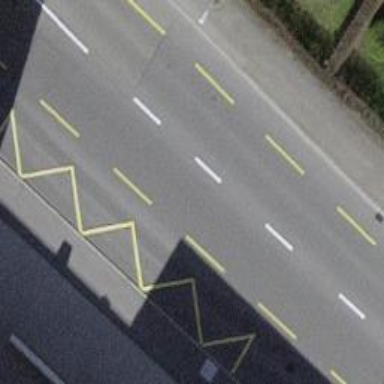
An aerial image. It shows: Asphalt residential road with designated cycle lane.